Field crop: maize
Growth stage: 2
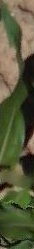
Species: maize